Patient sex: F
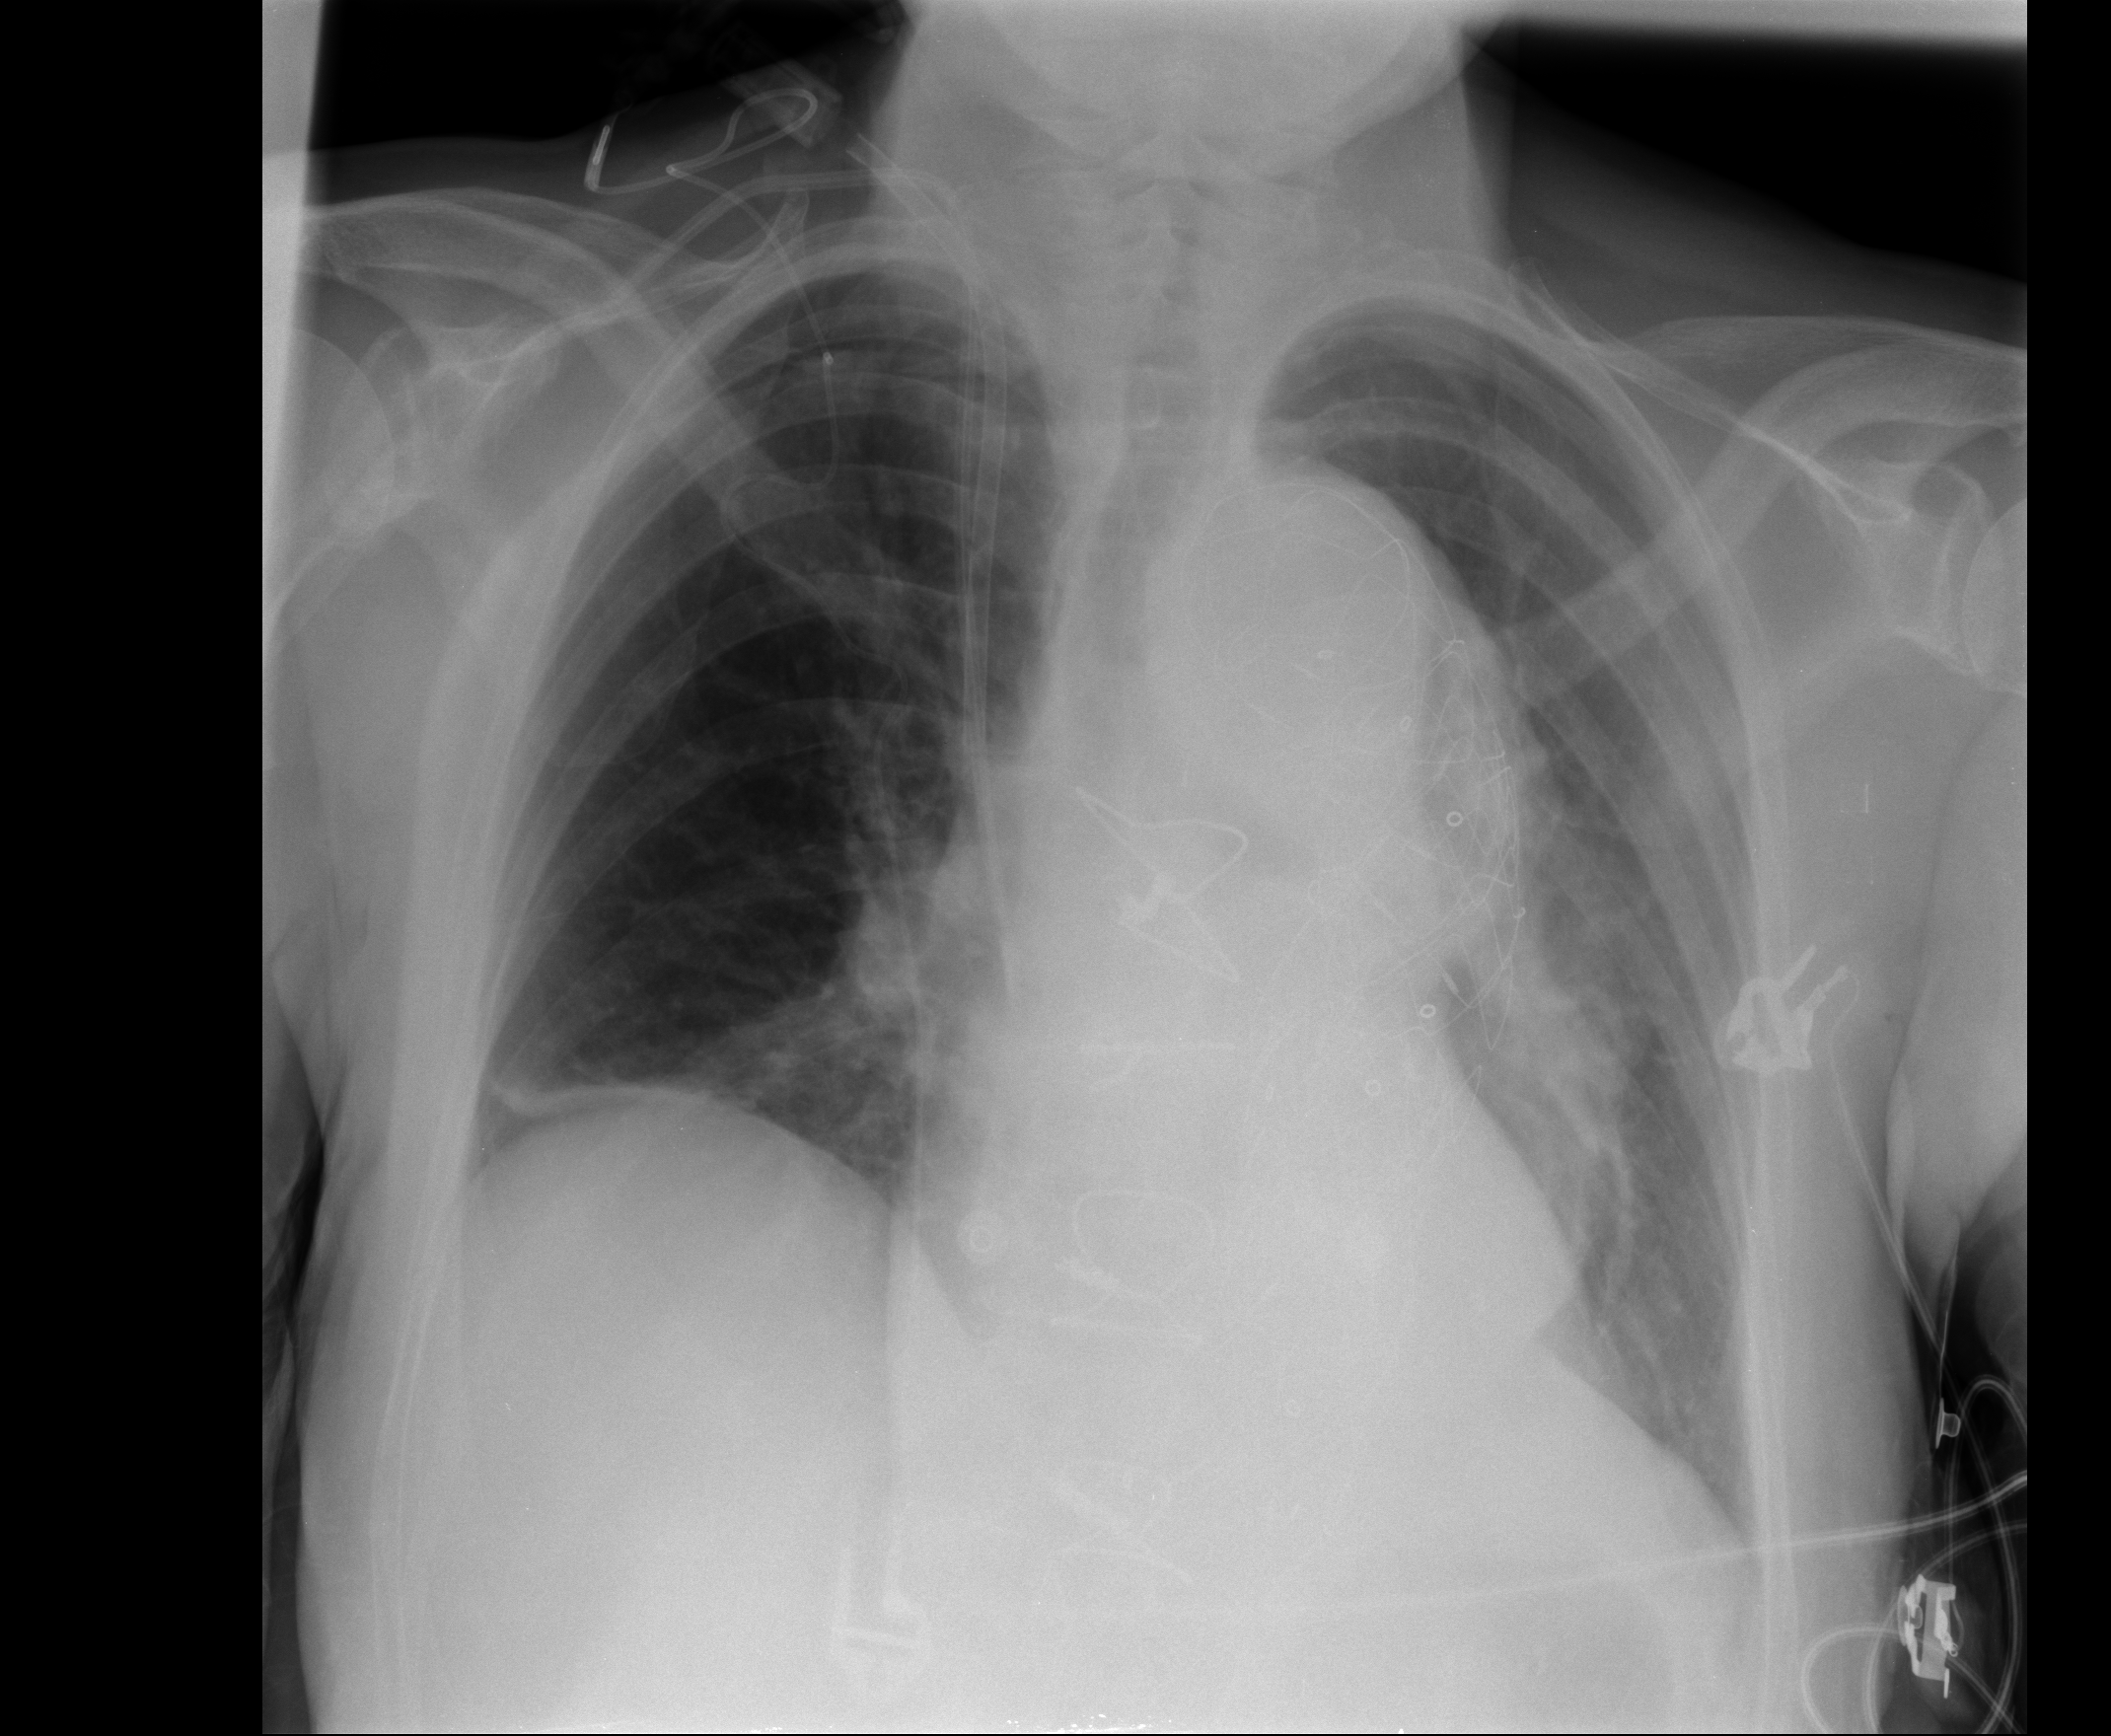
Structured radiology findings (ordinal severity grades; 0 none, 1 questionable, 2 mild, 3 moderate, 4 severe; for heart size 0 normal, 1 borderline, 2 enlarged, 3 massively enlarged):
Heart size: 2
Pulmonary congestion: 1
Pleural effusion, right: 1
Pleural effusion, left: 0
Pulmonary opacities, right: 0
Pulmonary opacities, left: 1
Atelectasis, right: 2
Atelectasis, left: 1